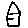
Label: house